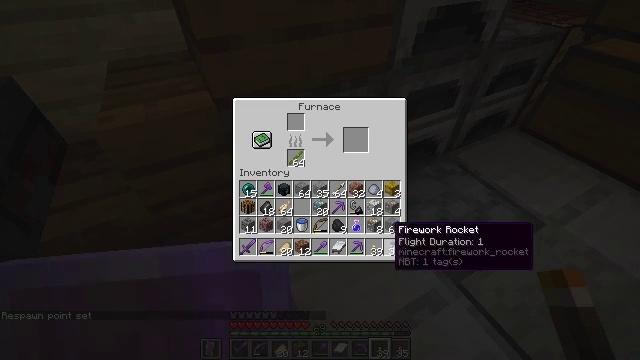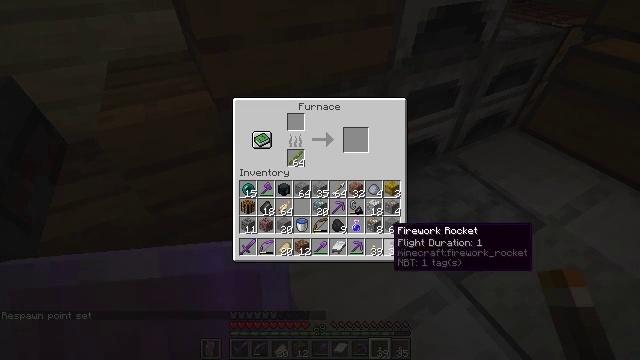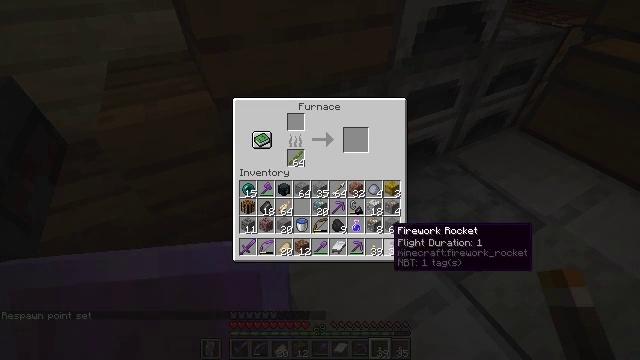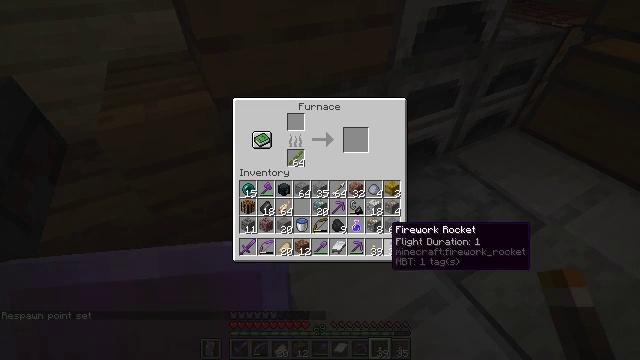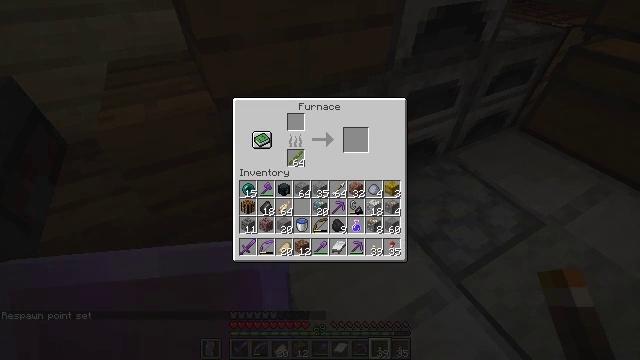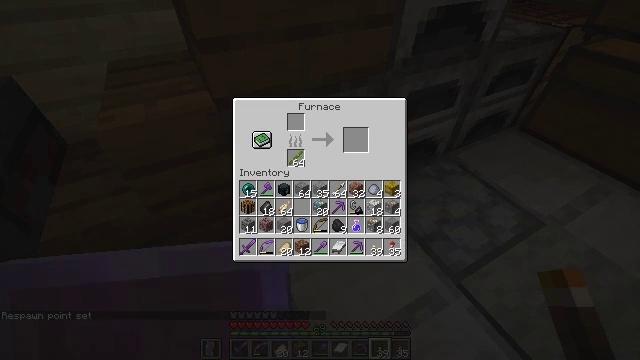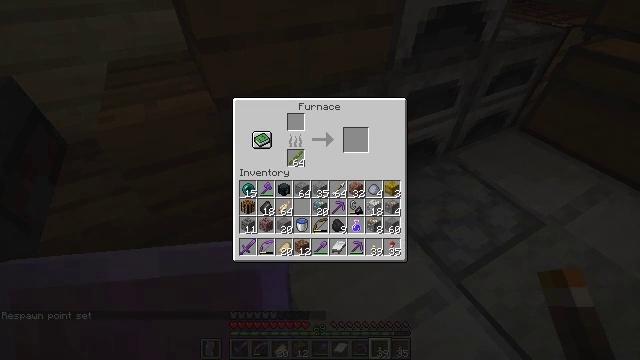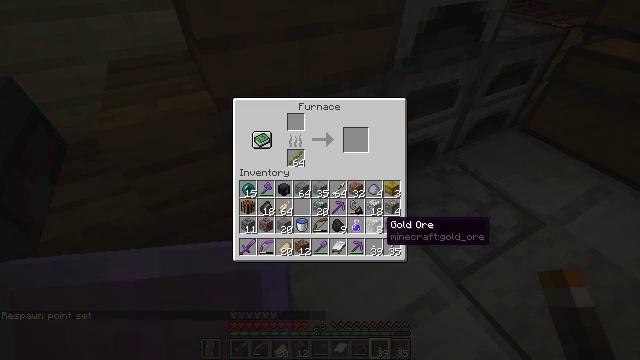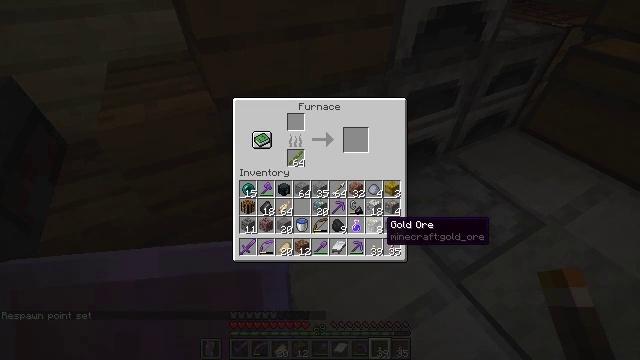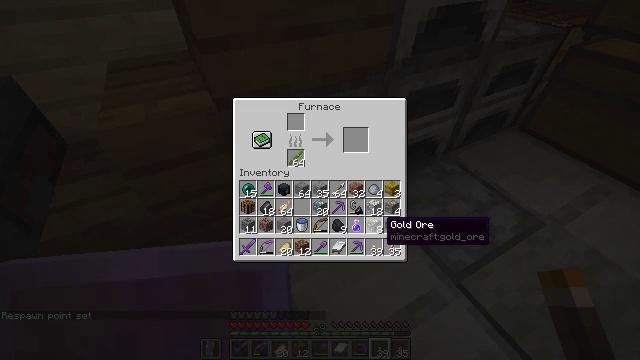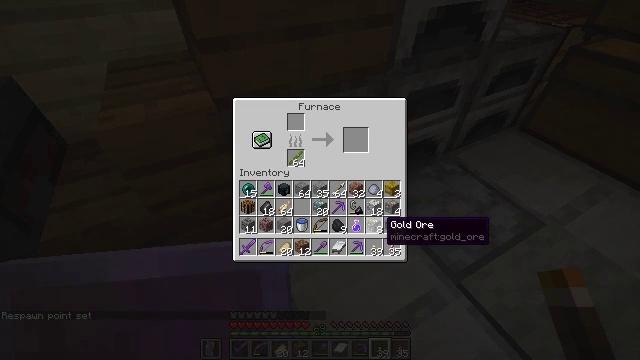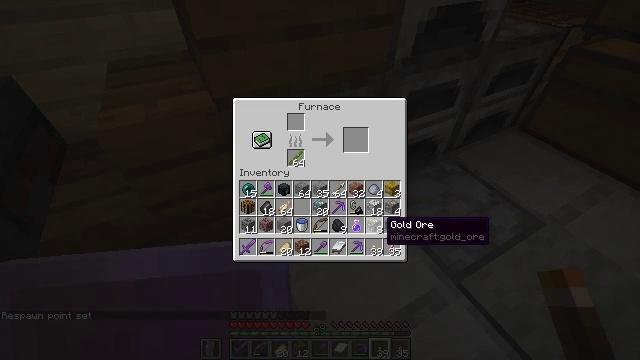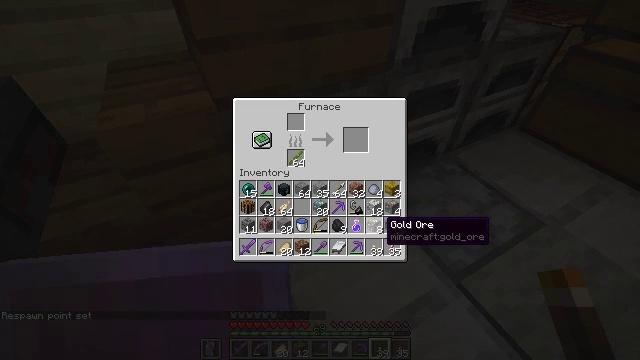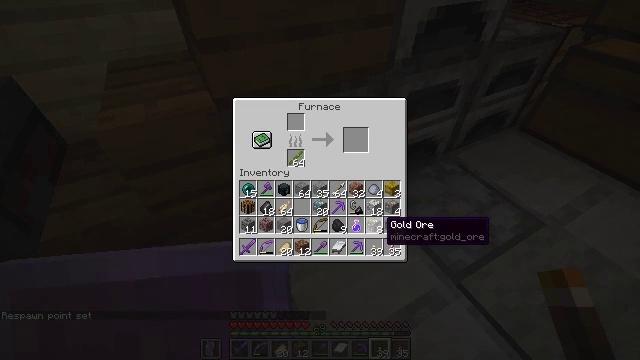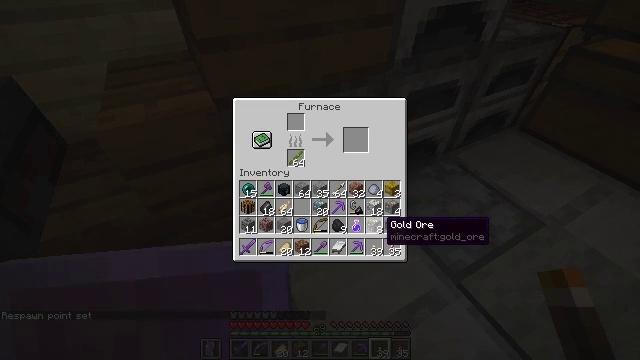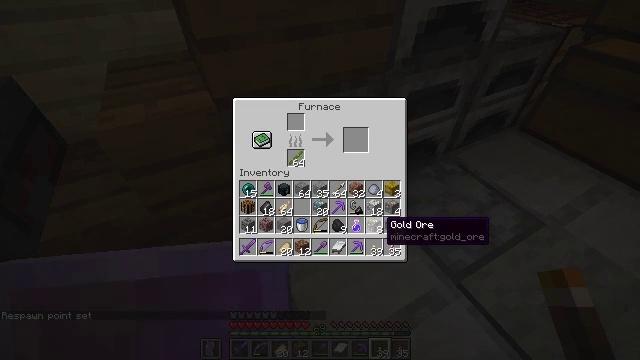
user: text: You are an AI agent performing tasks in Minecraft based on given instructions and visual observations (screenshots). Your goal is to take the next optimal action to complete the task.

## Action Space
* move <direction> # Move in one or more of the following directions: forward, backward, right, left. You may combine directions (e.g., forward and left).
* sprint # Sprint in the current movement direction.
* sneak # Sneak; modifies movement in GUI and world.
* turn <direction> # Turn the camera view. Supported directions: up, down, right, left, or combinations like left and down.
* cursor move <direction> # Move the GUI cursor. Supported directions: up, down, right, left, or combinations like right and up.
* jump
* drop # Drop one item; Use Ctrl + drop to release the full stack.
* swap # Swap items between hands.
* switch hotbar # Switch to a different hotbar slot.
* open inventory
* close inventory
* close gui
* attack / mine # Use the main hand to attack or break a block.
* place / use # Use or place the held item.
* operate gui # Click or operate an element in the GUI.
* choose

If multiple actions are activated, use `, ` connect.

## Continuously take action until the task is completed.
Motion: motion action
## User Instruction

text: craft item air
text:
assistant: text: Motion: no_op
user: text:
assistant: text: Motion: no_op
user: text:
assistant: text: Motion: no_op
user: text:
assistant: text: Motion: no_op
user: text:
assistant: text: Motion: no_op
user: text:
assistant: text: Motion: no_op
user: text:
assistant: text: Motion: no_op
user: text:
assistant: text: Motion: no_op
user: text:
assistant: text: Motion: no_op
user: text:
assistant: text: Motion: no_op
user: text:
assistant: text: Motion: no_op
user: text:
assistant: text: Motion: no_op
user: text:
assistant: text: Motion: no_op
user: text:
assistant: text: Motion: no_op
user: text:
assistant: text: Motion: no_op
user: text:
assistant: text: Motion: no_op
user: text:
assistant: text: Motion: no_op
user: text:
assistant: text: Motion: no_op
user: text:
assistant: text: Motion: no_op
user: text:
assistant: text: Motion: no_op
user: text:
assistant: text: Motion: no_op
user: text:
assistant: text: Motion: no_op
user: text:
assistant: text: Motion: no_op
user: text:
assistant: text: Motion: no_op
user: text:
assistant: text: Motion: no_op
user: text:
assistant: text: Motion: no_op
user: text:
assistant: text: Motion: no_op
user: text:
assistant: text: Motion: no_op
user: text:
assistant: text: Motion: use / place
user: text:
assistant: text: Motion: use / place